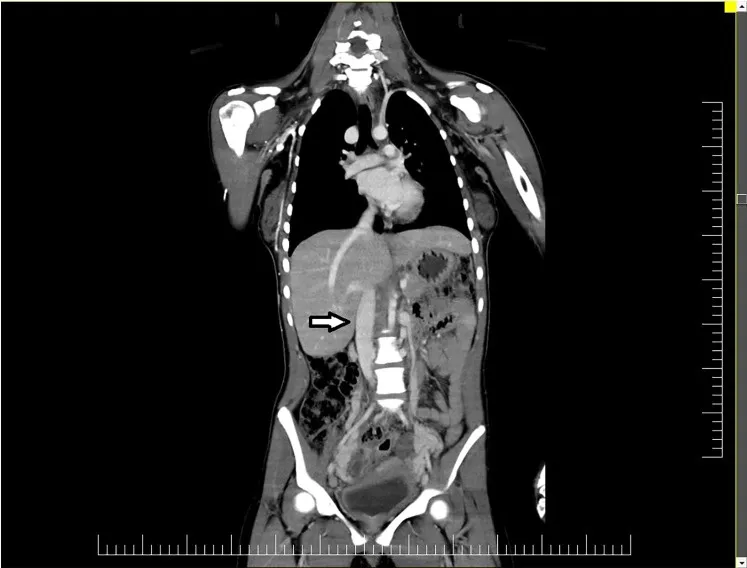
The inferior vena cava (arrow) showed significant decalibration near the L4 vertebral body with no lumen detected.
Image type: radiology (ct)